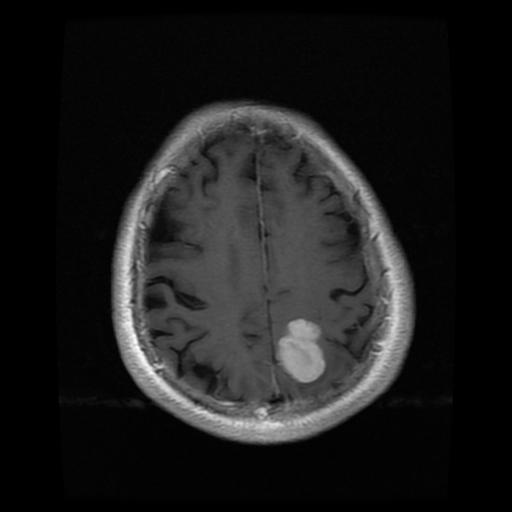
Label: meningioma